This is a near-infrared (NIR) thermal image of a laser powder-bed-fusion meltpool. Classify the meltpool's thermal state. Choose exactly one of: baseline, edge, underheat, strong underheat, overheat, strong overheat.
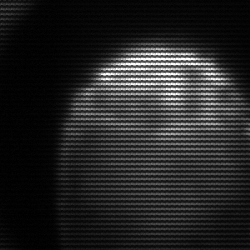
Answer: edge